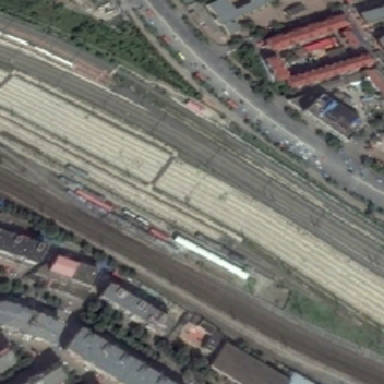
Only one track entered the empty track .